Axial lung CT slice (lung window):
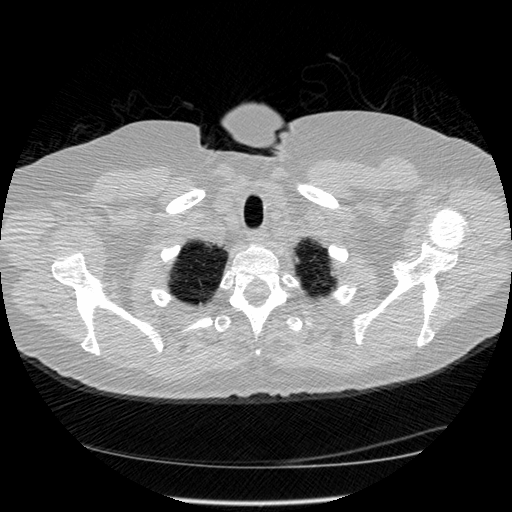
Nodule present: no